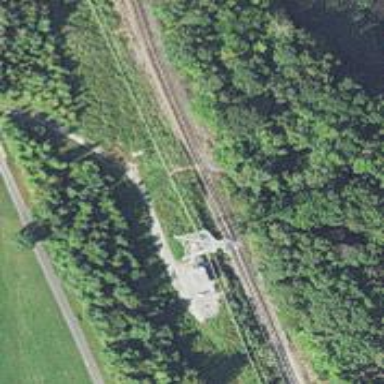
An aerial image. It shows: Crossing for the railway.